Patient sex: F
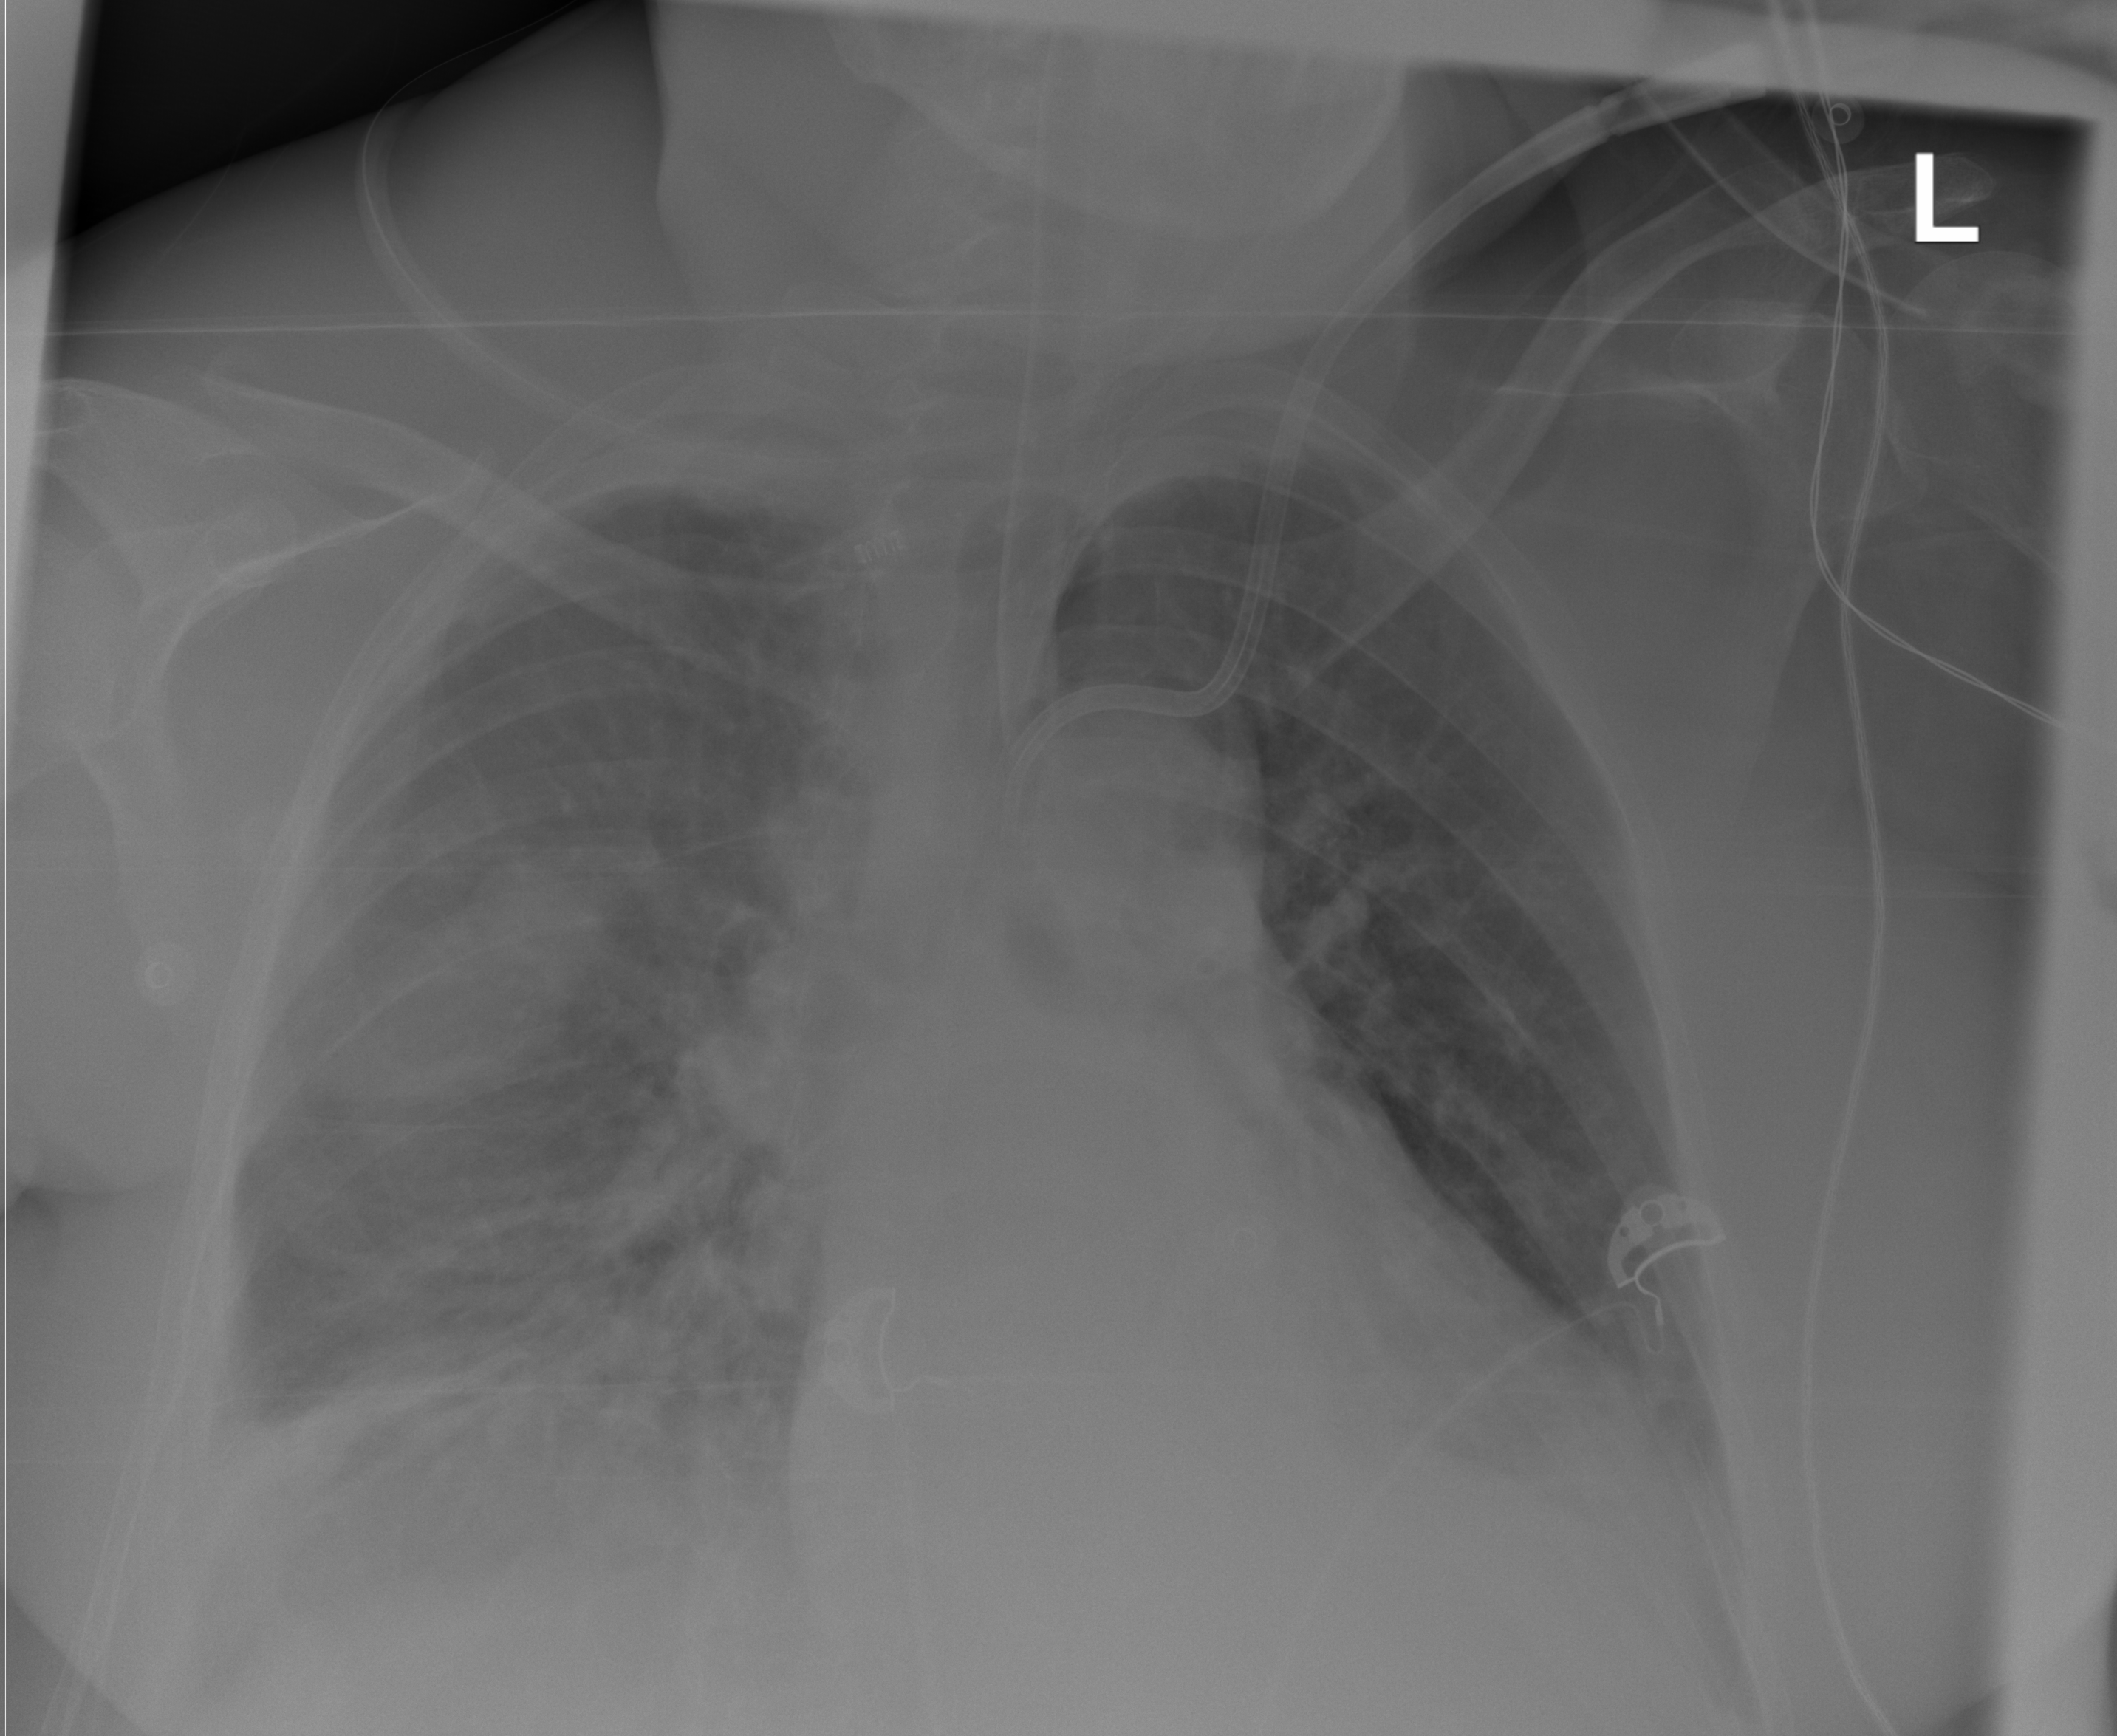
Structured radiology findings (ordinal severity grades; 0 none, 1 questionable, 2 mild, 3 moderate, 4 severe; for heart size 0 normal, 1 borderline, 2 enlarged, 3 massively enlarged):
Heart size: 2
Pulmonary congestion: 2
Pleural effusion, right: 3
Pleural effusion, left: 2
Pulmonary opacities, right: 2
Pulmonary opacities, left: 0
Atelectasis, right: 3
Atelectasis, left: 2